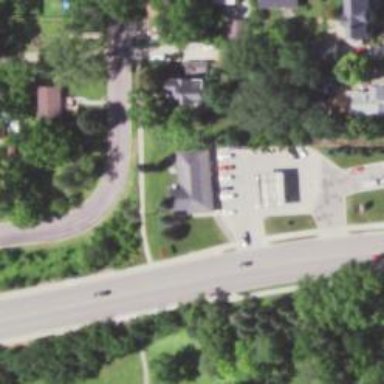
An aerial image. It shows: Convenience shop.